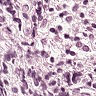
Metastatic tissue present: no